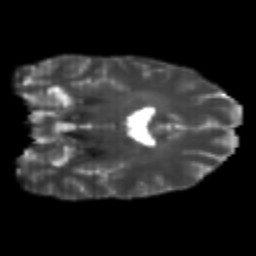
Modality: T2w
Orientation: coronal
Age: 23
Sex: female
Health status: healthy
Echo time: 0.074 s